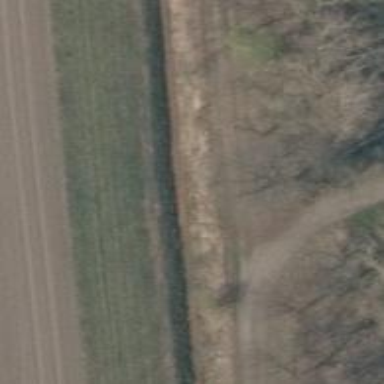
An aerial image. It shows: Gravel track with grade4 tracktype.